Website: crate-barrel
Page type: account-selection
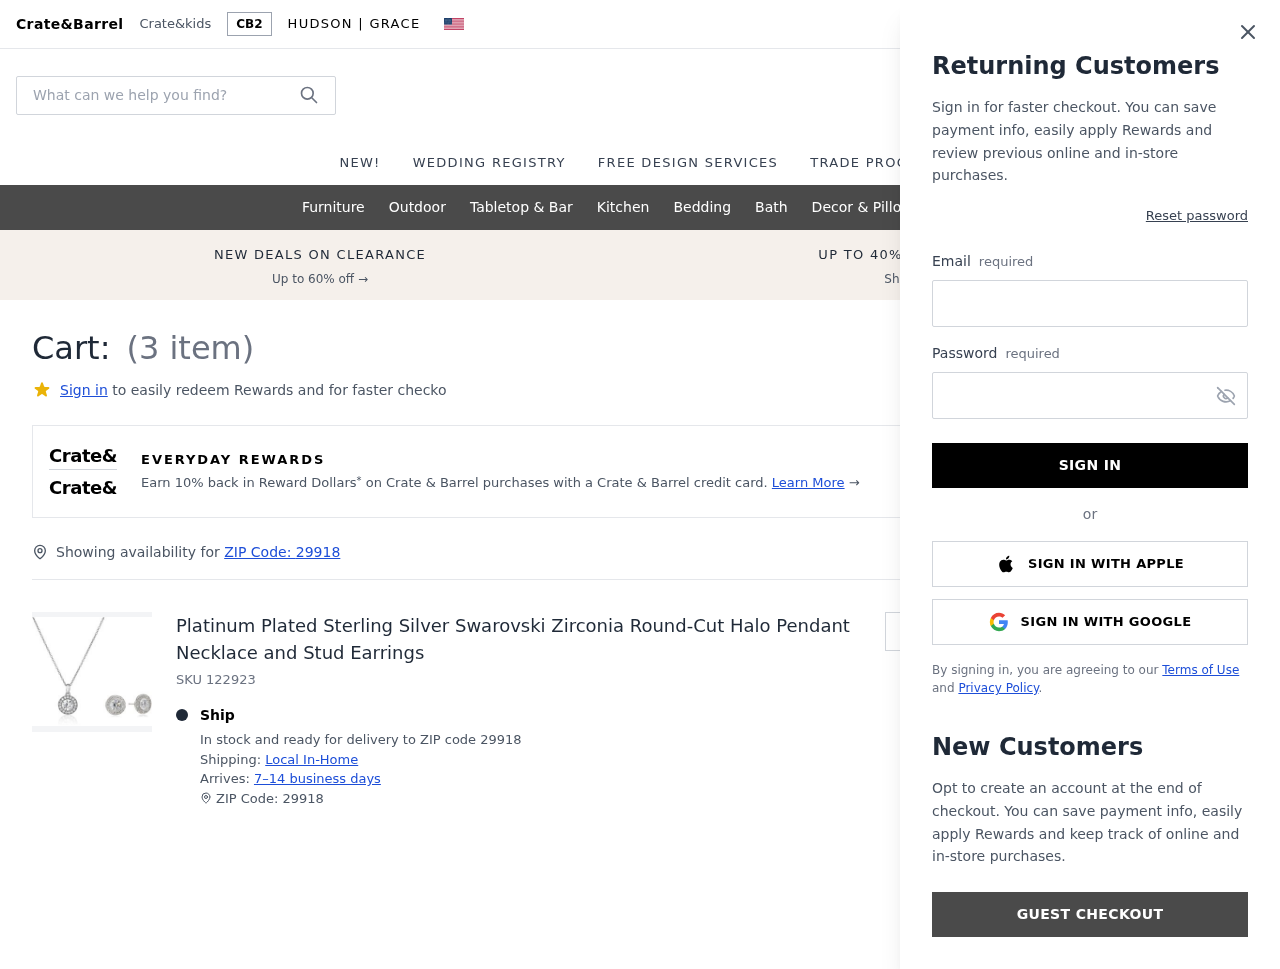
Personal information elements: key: PII_EMAIL
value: tonyhartman@hotmail.com
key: PII_POSTCODE
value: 29918
Product elements: key: PRODUCT1_NAME
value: Platinum Plated Sterling Silver Swarovski Zirconia Round-Cut Halo Pendant Necklace and Stud Earrings
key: PRODUCT1_QUANTITY
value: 3
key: PRODUCT1_SKU
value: SKU 122923
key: PRODUCT1_ORIGINAL_PRICE
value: $62.49
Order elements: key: ORDER_NUM_ITEMS
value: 3
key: ORDER_SUBTOTAL
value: $149.97
Search elements: key: HEADER_SEARCH
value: What can we help you find?